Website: walmart
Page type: payment
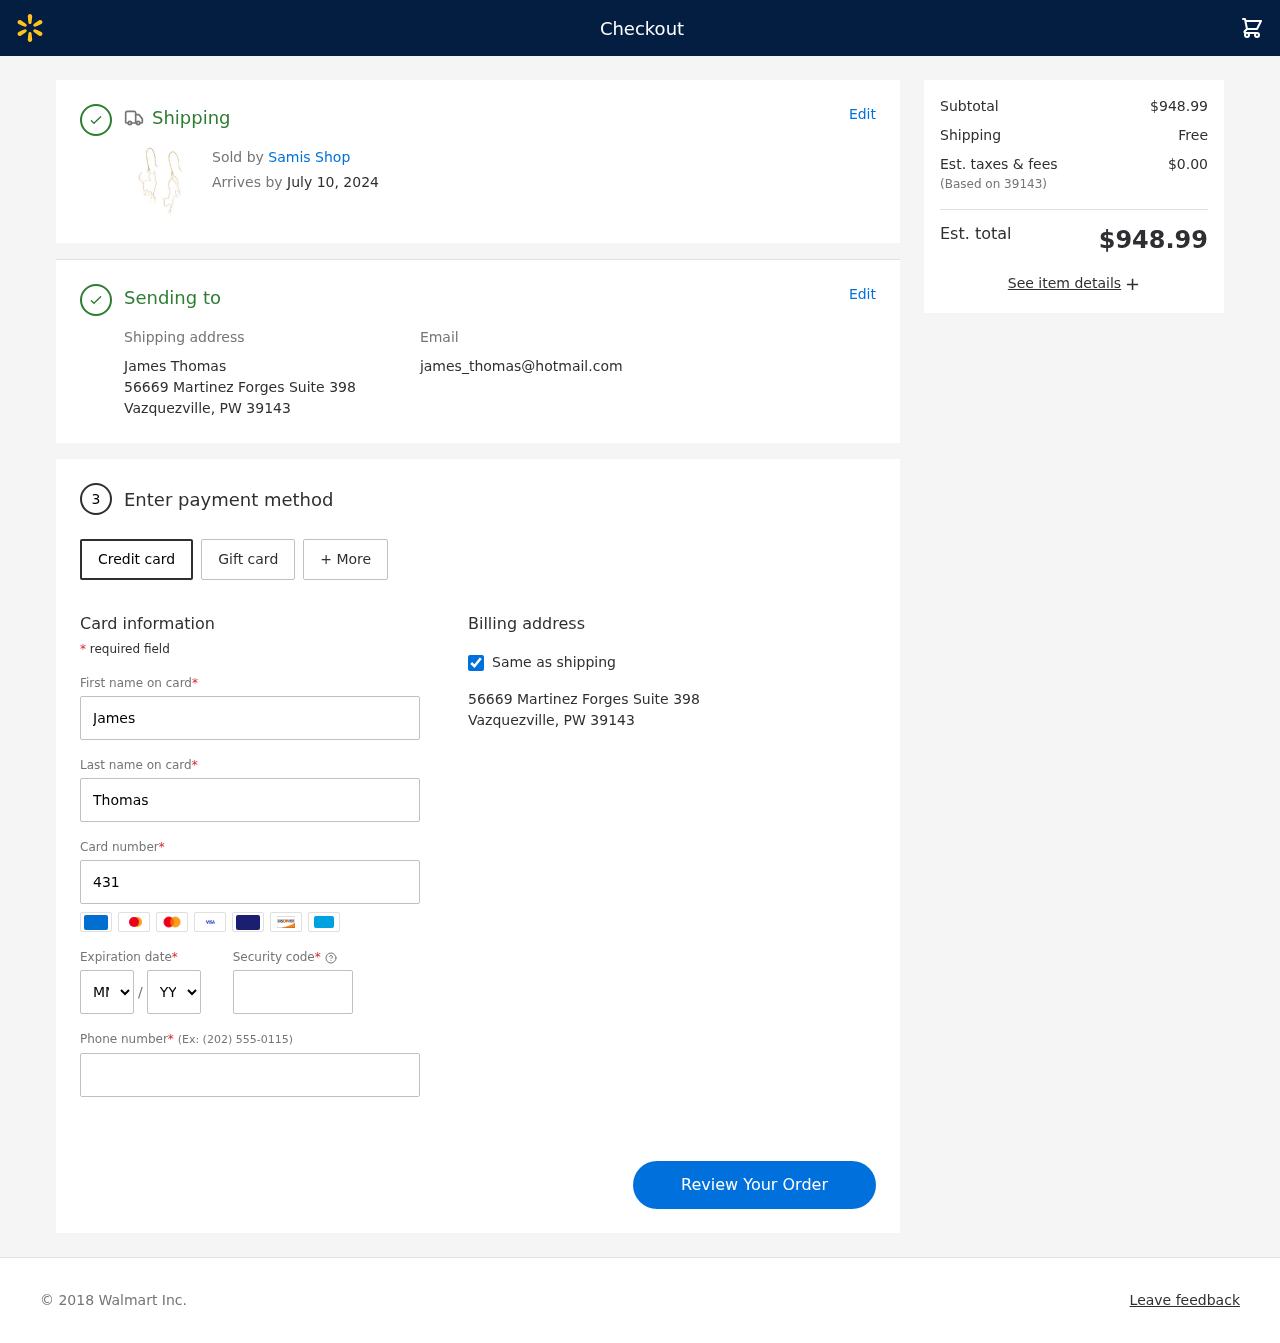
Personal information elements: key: PII_CARD_CVV
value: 671
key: PII_CARD_EXPIRY_MONTH
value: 02
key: PII_CARD_EXPIRY_YEAR
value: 27
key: PII_CARD_NUMBER
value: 4314 5794 2730 8719
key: PII_CITY_STATE_ZIP
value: Vazquezville, PW 39143
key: PII_EMAIL
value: james_thomas@hotmail.com
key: PII_FIRSTNAME
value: James
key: PII_FULLNAME
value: James Thomas
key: PII_LASTNAME
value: Thomas
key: PII_PHONE
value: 7216463426
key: PII_POSTCODE
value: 39143
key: PII_STREET
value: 56669 Martinez Forges Suite 398
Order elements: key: ORDER_DELIVERY_DATE
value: July 10, 2024
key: ORDER_SUBTOTAL
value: $948.99
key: ORDER_SHIPPING_COST
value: Free
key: ORDER_TAX
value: $0.00
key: ORDER_TOTAL
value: $948.99